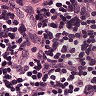
Metastatic tissue present: no